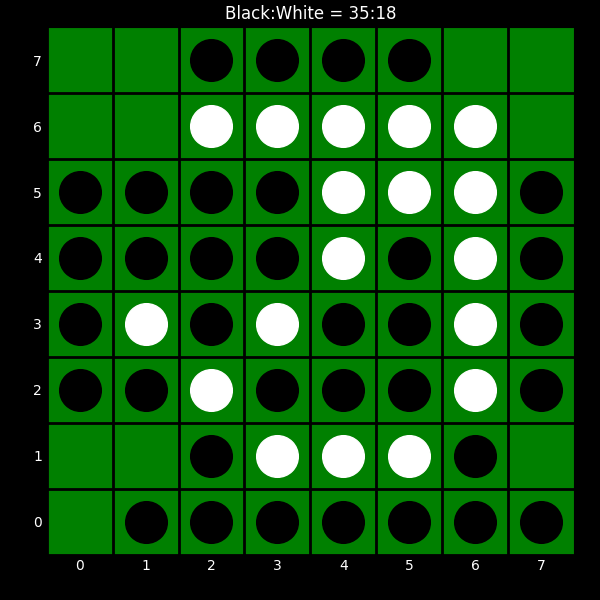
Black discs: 35
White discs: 18